Field crop: maize
Growth stage: 2
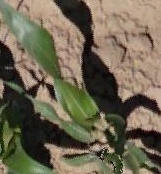
Species: maize